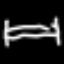
Label: bed